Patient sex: M
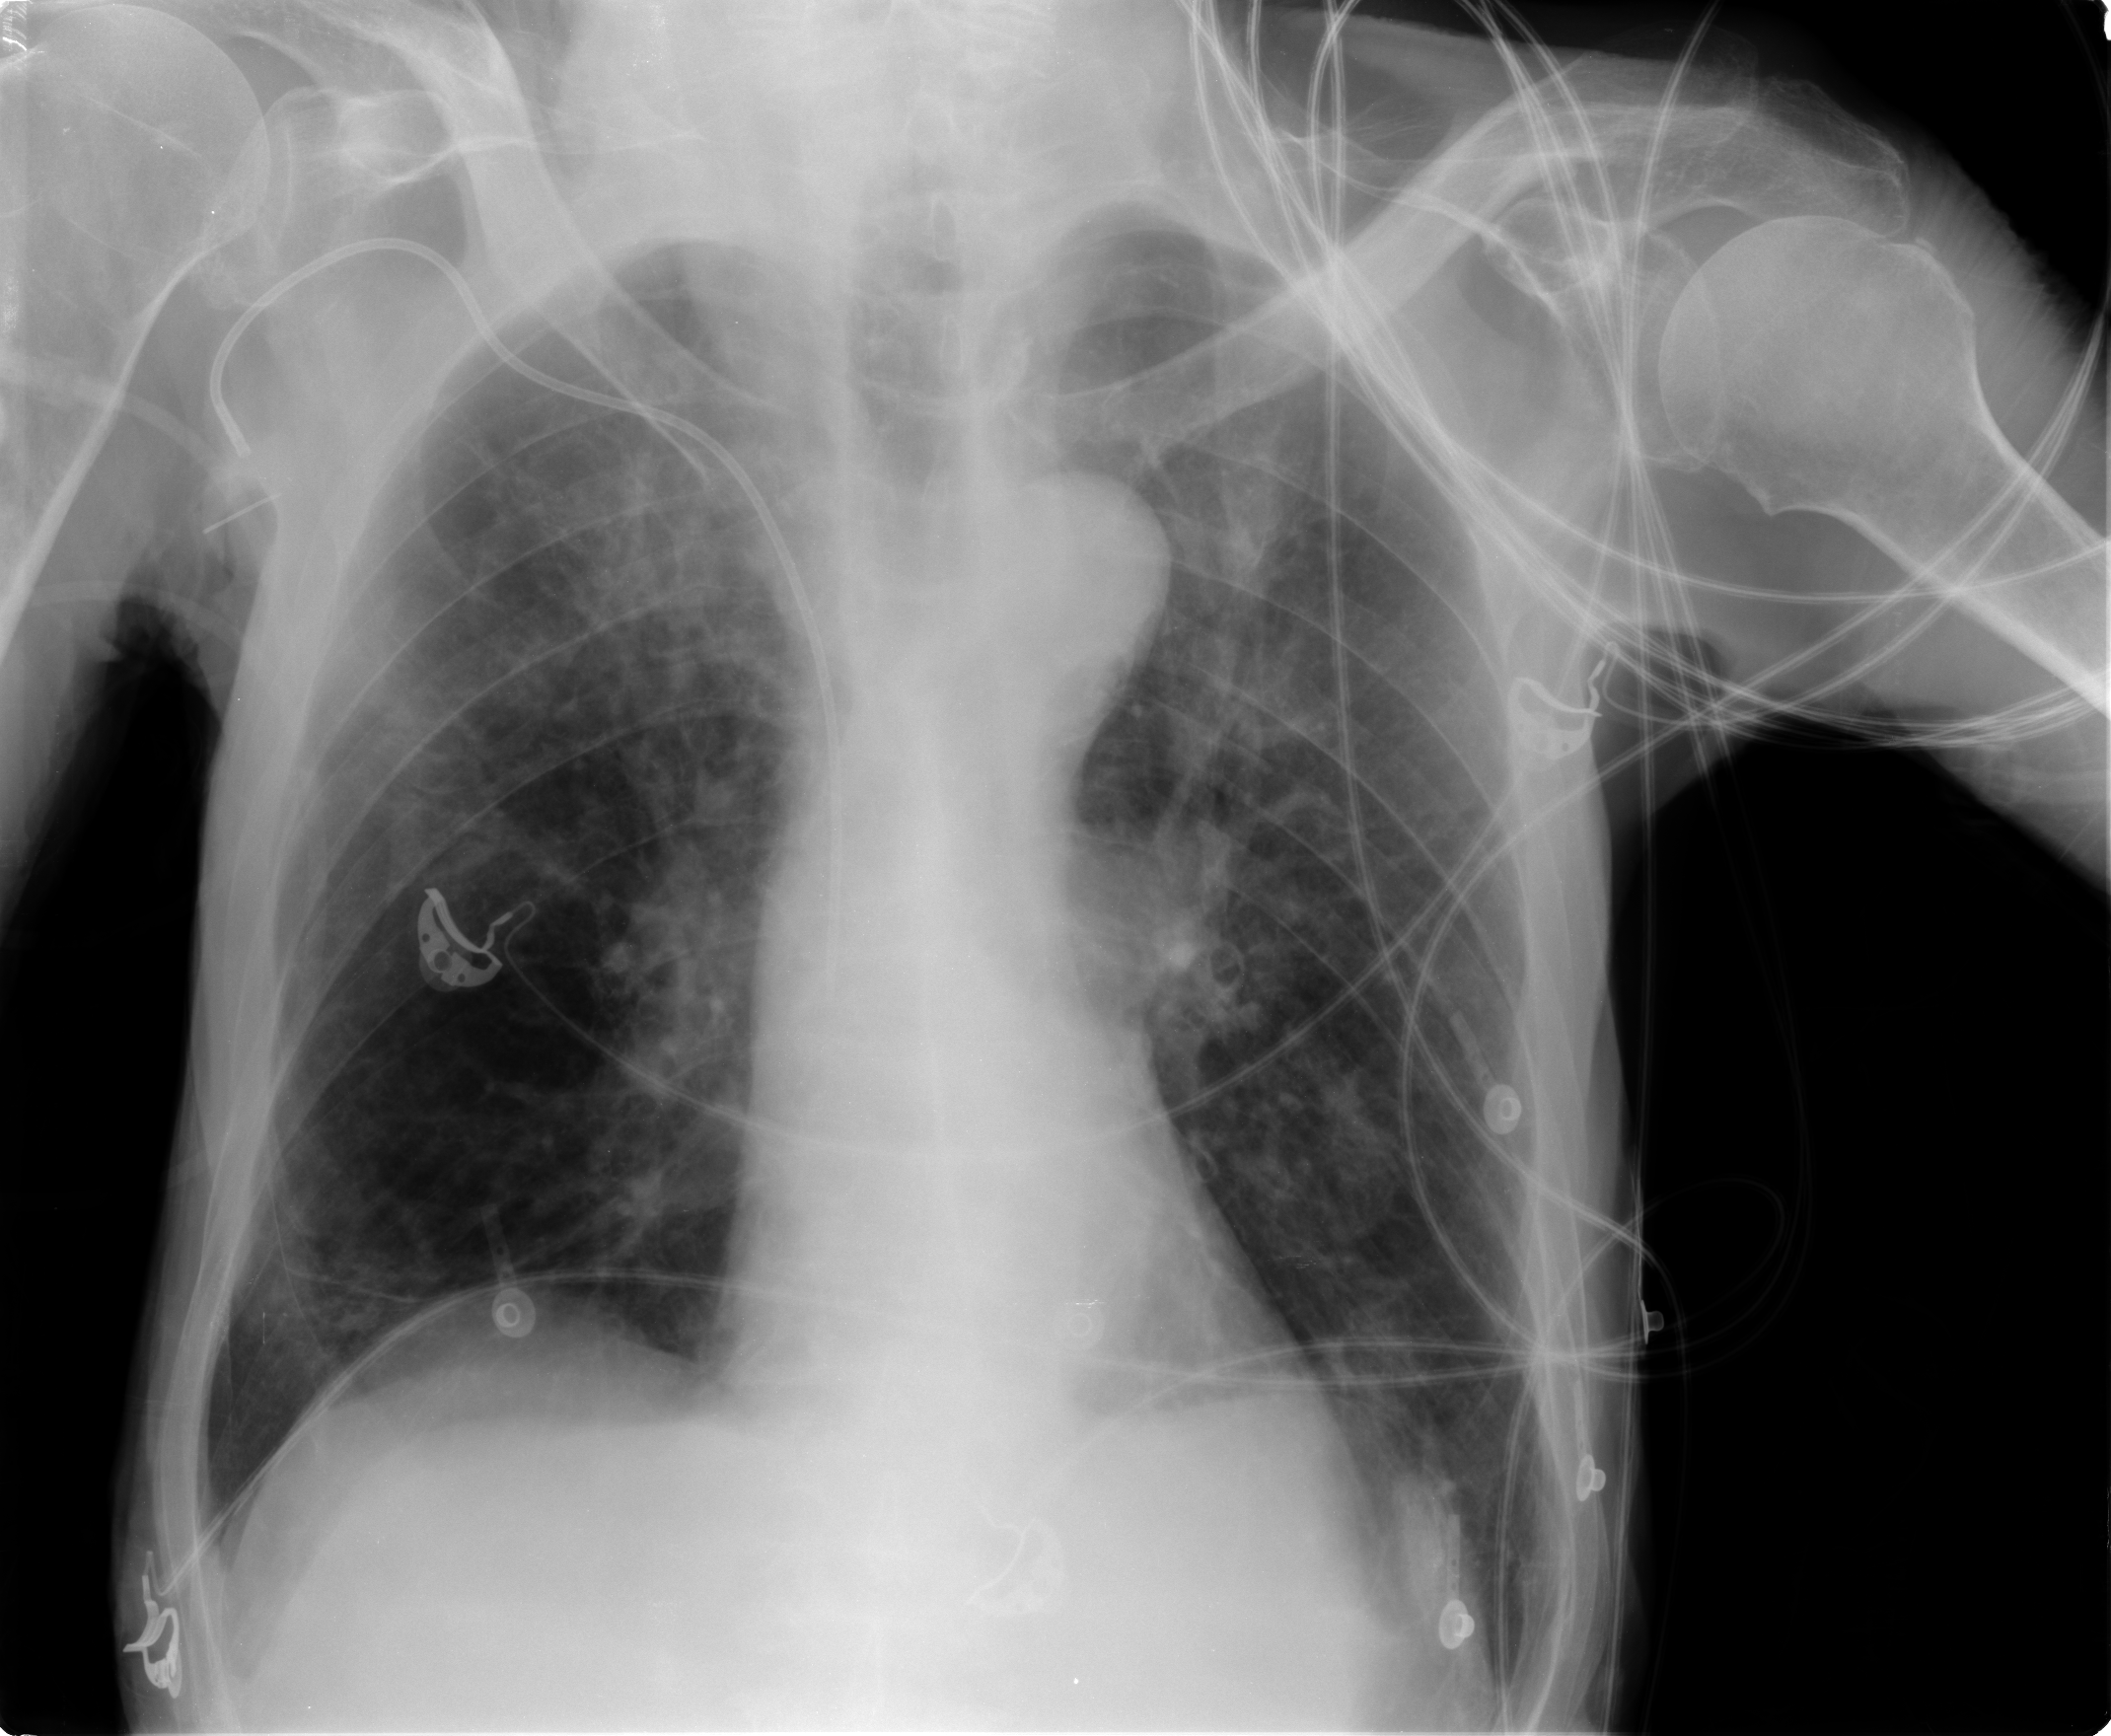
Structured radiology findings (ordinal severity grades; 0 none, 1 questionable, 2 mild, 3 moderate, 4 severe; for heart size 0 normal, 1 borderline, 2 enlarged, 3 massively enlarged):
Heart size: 0
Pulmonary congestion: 2
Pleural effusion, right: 0
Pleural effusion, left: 0
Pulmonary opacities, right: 2
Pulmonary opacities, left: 1
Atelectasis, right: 2
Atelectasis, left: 2